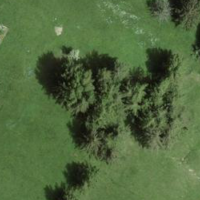
EUNIS habitat code: 24
Species observed at this site:
Lysimachia punctata